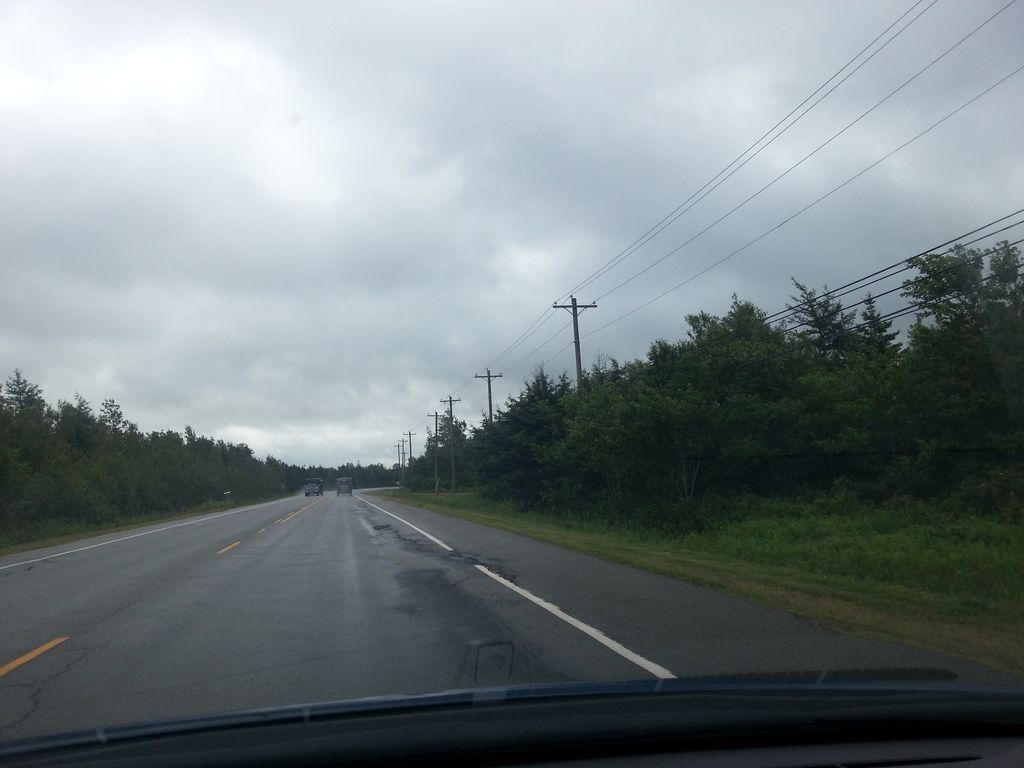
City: charlottetown